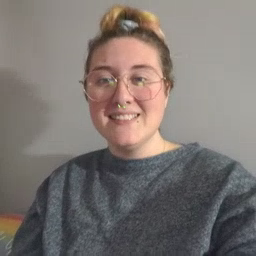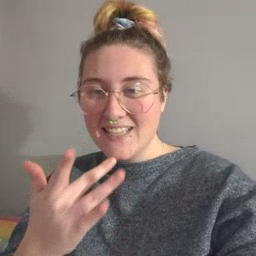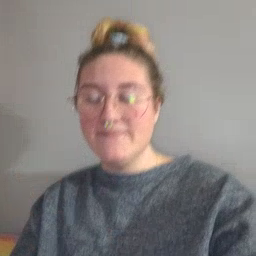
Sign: taste